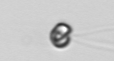
Label: flagellate